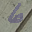
Label: 6